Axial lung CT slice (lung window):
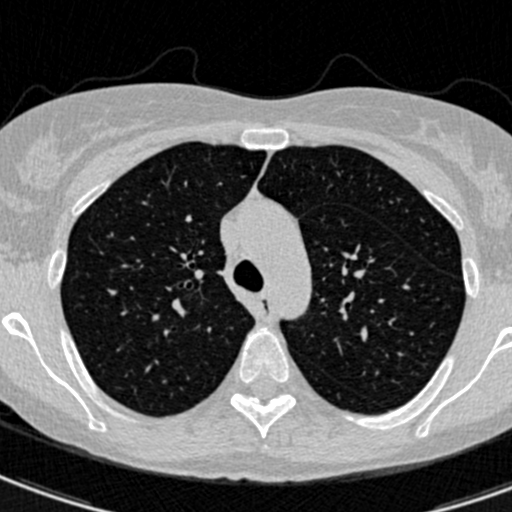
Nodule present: no